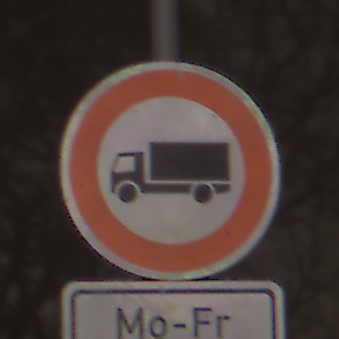
Verkehrszeichen: VerbotFuerKraftfahrzeugeUeberDreiKommaFuenfTonnen
Zusatzzeichen unten: ZeitangabenMitBeschraenkungAufWochentage2
Umgebung: Outdoor, Nature
Tageszeit: Night
Wetter: Clear
Licht: Natural
Jahreszeit: NotSpecified
Kontrast: LowContrast